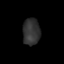
Tissue: lung
Cell type: Myeloid cells
Senescence score: 0.1369
Nuclear area (px): 452
Mean DAPI intensity: 49.555